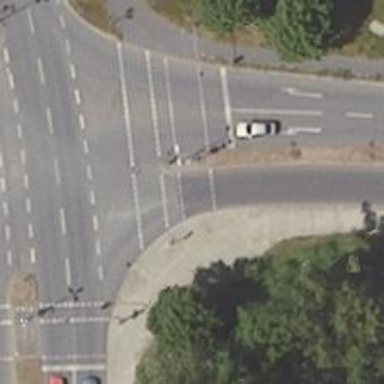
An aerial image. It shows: Crossing with traffic signals.